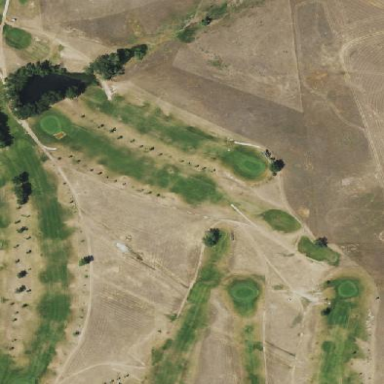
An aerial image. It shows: Golf course.